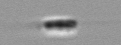
Label: flagellate_morphotype3